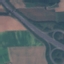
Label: Highway